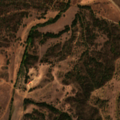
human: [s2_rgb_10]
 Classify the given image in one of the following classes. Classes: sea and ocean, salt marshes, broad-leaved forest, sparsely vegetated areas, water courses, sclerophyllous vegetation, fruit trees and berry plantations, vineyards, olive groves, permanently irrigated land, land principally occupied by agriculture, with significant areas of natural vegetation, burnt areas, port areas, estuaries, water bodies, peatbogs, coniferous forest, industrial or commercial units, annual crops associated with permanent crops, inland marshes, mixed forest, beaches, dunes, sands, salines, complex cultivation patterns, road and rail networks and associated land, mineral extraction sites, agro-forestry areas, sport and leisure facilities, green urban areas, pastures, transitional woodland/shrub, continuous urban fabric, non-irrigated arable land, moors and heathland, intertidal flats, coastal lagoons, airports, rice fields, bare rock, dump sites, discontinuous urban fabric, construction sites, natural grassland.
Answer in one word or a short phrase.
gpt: non-irrigated arable land, agro-forestry areas, broad-leaved forest